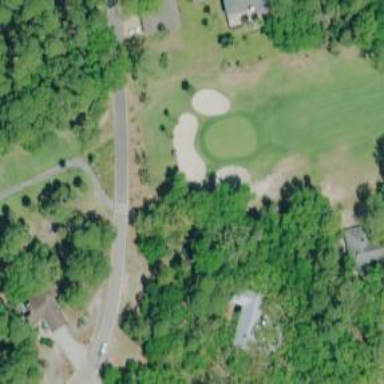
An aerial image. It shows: View of golf hole.